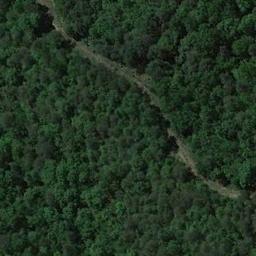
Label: forest